Question: I am making an email application which is giving the error in this question's title. How can I fix this problem? I am giving my codes screenshot if it is helps to find solution.

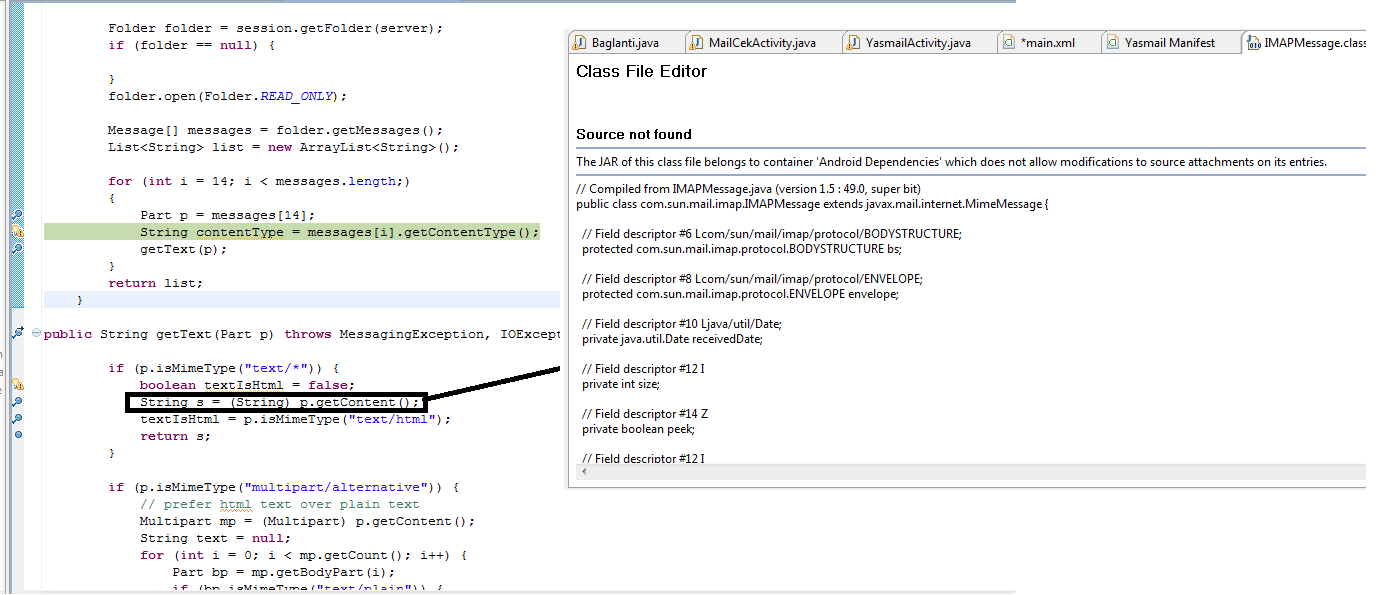
Answer: Seems to be something they intentionally broke in ADT r17. See <URL>.